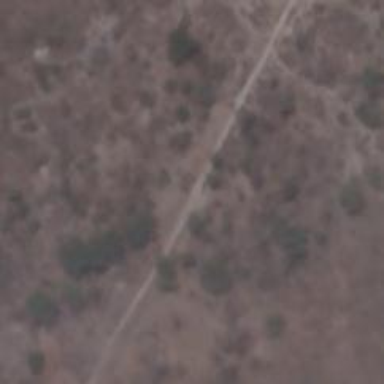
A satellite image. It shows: Unclassified road.